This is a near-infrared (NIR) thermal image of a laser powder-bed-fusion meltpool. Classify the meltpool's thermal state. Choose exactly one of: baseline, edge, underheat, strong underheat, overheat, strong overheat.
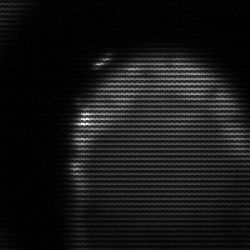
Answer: edge